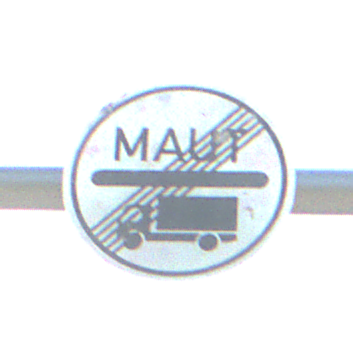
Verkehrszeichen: EndeMautpflicht
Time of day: SunriseSunset
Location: Outdoor (Special)
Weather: Clear
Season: NotSpecified
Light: Natural